Field crop: tomato
Growth stage: 1
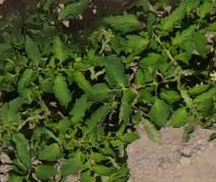
Species: tomato